Field crop: maize
Growth stage: 2
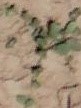
Species: convolvulus